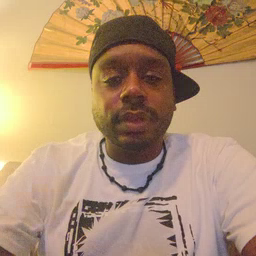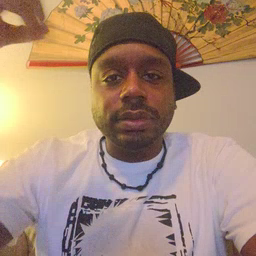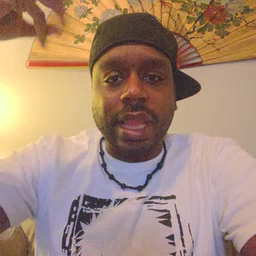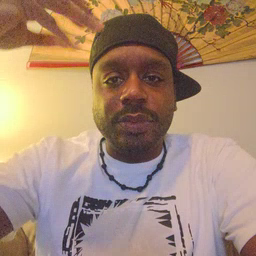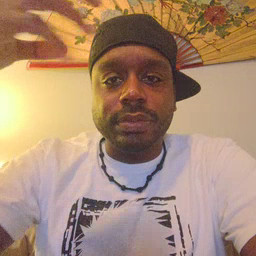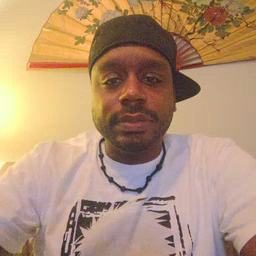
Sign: shower